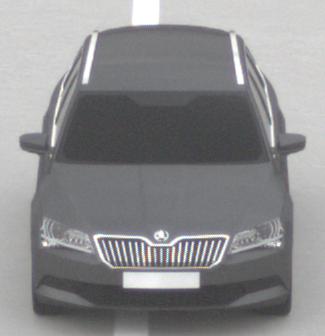
Make: Skoda
Model: Superb Combi 1.4 TSI
Detailed model: Superb (III) Combi
Model produced from: 2015/09
Model produced until: 2018/06
Doors: 5
Color: gray
Road condition: dry road
Daytime: morning or afternoon
Contrast: low contrast